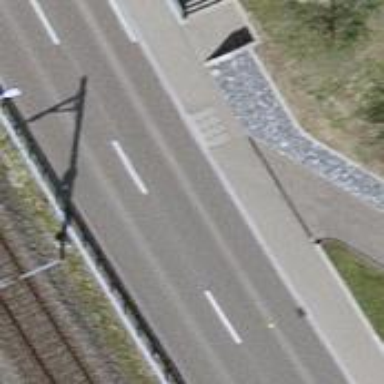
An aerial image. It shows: Tertiary road with asphalt surface and sidewalk on the left side.